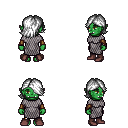
a pixel art fantasy rpg character, female body template, orc, green skin, chain mail, gold greaves, white swoop hairstyle, cloth bracers, maroon shoes, four views (front, back, left, right), 2x2 character sprite sheet, small pixel art, hard edges, no anti-aliasing